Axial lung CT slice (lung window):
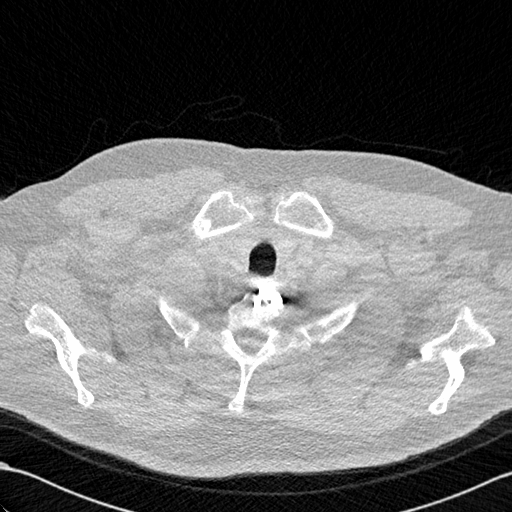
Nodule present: no